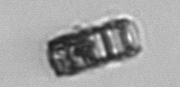
Label: Paralia_sulcata